Question: I have a matrix like this
'''
steps = [k' a(1:n)' b(1:n)' x' y' e(1:n)'];
'''
where k, a, b, x, y and e are vectors what i want is when displaying this matrix, the values of its rows will not be displayed in a mantissa and exponent form like this
any help please ?
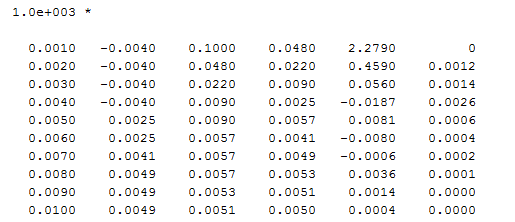
Answer: Just use the 'format' command:
'''
format longG
'''
The other options are: 'long', 'short', 'hex', 'shortEng', 'compact', 'longEng'. check the following table:

check the <URL>.